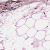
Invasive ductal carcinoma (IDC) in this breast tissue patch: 0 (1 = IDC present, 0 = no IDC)